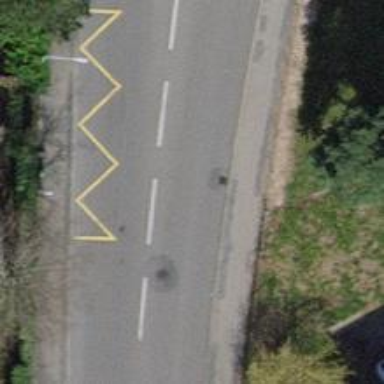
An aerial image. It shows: Bus stop with stop position for public transport.